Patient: sex F, age 66
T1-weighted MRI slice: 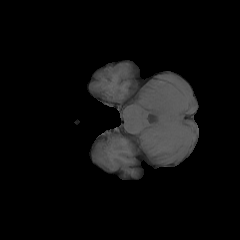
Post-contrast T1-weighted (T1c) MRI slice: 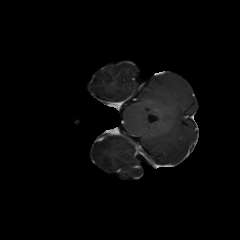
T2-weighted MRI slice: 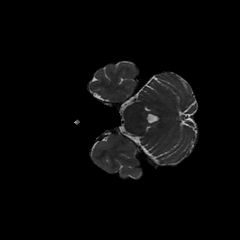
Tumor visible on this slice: no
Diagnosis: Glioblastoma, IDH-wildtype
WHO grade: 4